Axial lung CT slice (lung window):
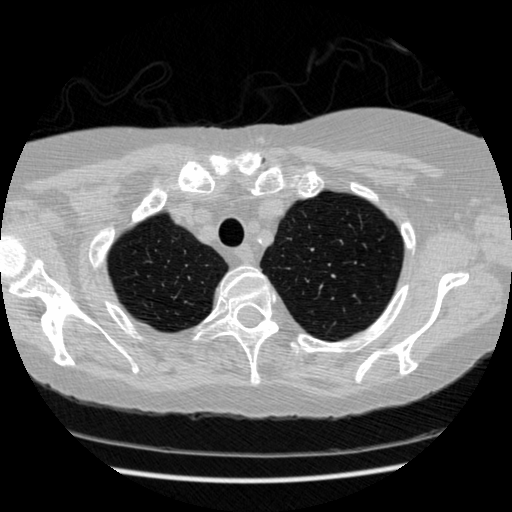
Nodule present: no